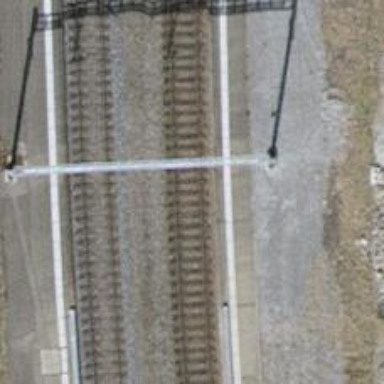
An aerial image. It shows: Railway milestone.